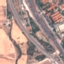
Land use / land cover: Highway